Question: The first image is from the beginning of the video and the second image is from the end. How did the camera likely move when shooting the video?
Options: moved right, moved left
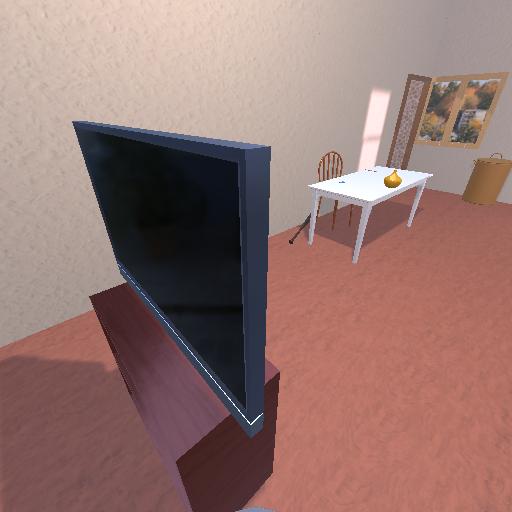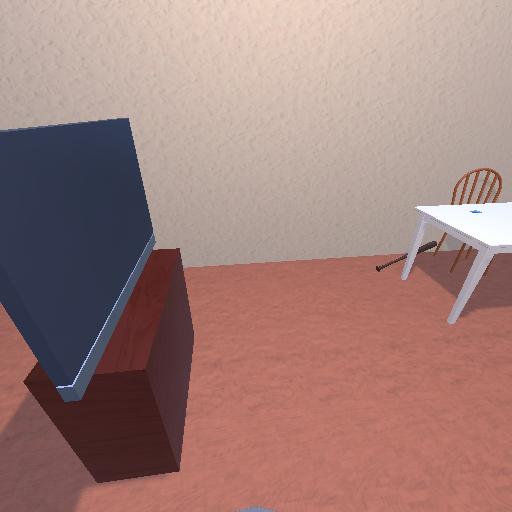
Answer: moved right